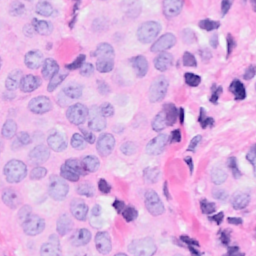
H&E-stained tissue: Breast